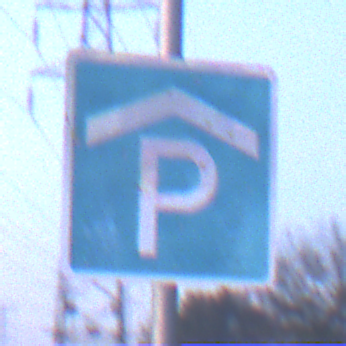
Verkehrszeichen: Parkhaus
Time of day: SunriseSunset
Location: Outdoor (Nature)
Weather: Clear
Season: NotSpecified
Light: Natural